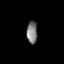
Tissue: lung
Cell type: Fibroblasts
Senescence score: 0.5642
Nuclear area (px): 228
Mean DAPI intensity: 127.171